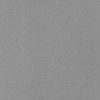
Label: dusty